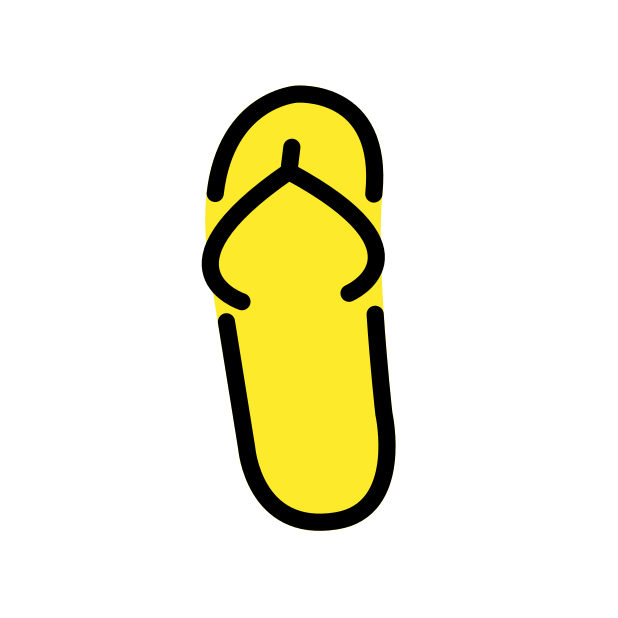
Emoji: 🩴
Name: thong sandal
Unicode: 0x1fa74